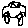
Label: car